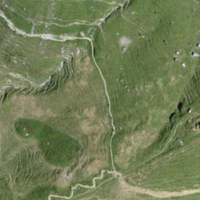
EUNIS habitat code: 26
Species observed at this site:
Campanula persicifolia